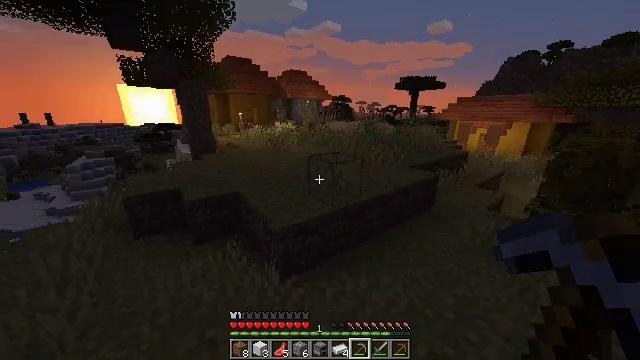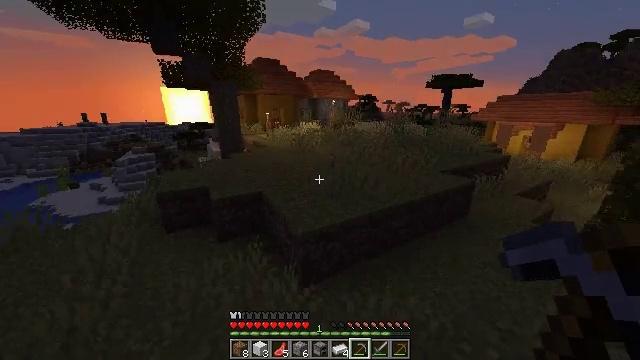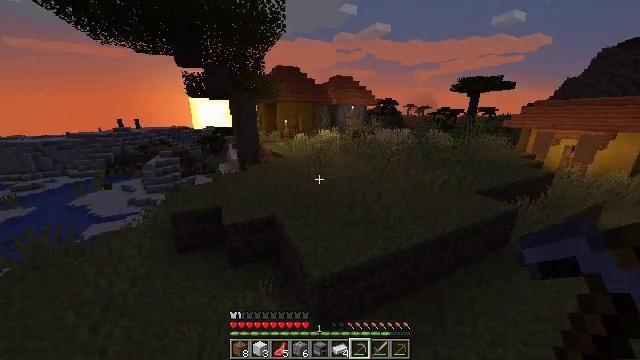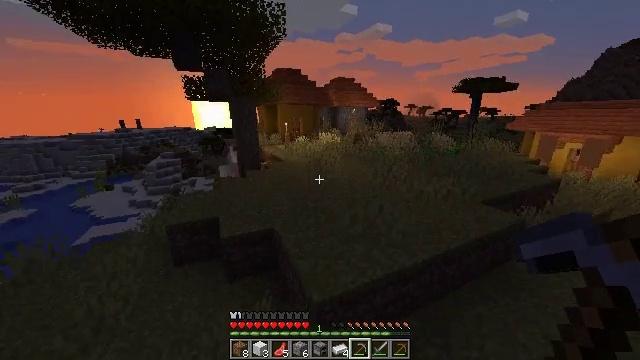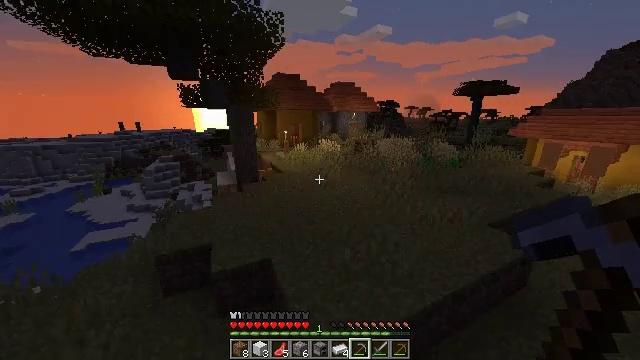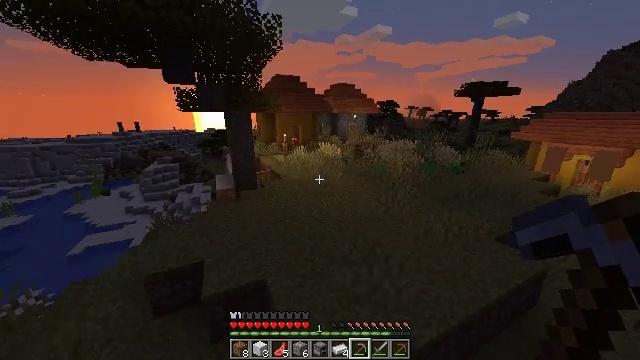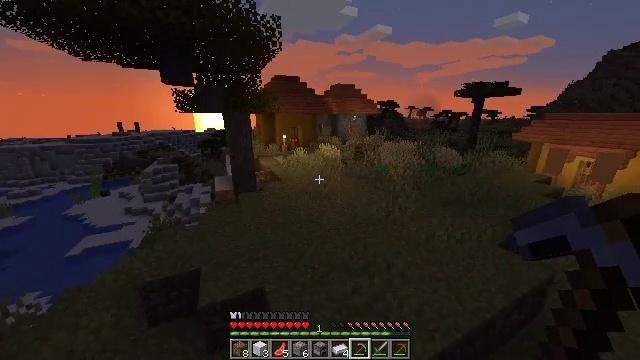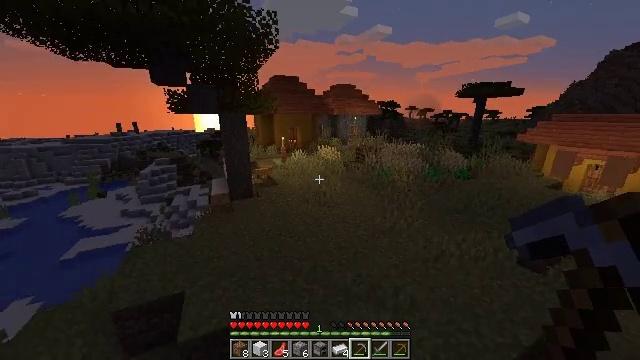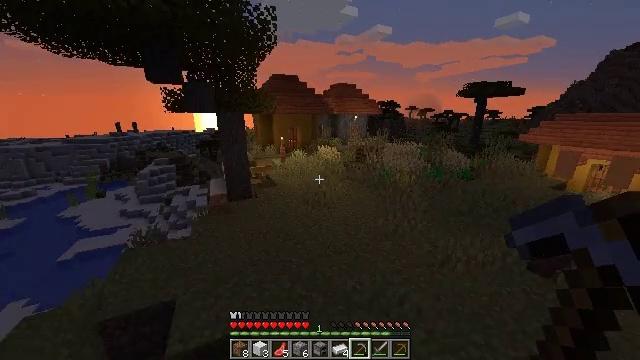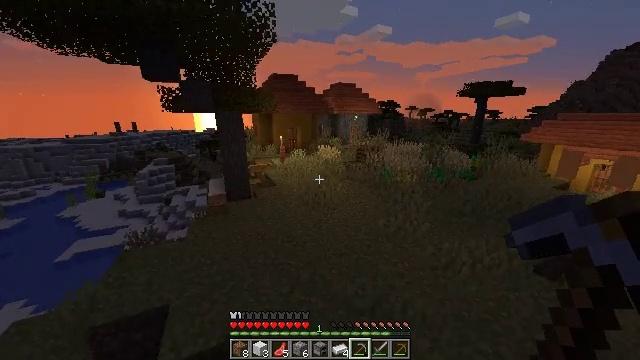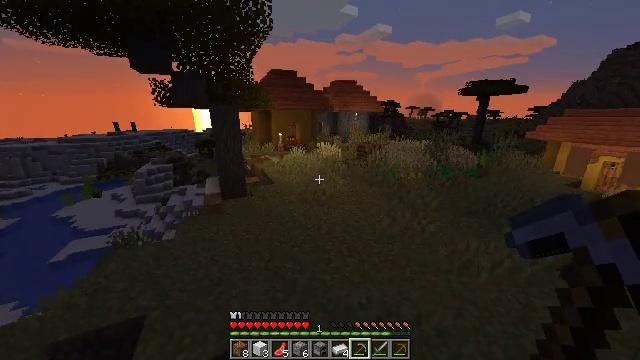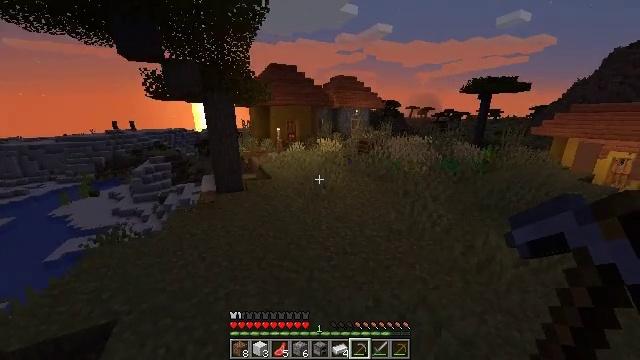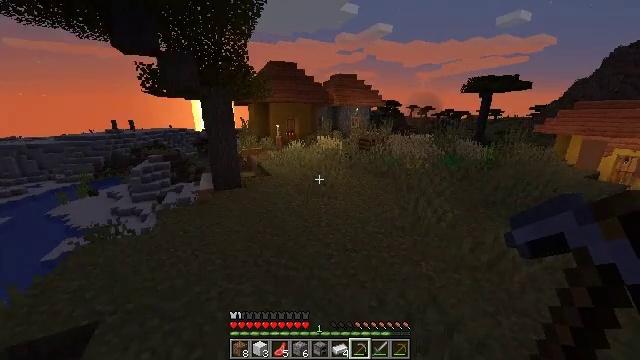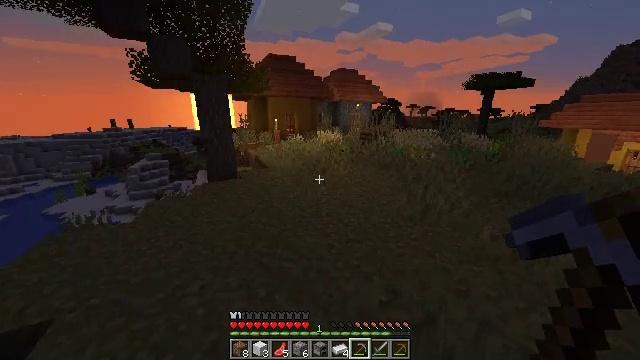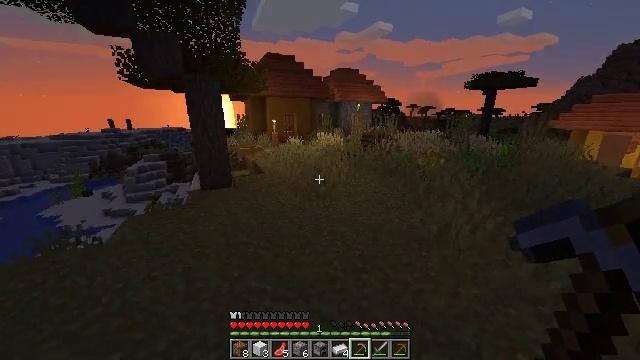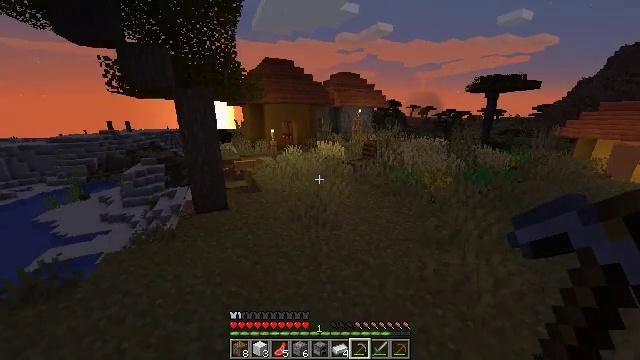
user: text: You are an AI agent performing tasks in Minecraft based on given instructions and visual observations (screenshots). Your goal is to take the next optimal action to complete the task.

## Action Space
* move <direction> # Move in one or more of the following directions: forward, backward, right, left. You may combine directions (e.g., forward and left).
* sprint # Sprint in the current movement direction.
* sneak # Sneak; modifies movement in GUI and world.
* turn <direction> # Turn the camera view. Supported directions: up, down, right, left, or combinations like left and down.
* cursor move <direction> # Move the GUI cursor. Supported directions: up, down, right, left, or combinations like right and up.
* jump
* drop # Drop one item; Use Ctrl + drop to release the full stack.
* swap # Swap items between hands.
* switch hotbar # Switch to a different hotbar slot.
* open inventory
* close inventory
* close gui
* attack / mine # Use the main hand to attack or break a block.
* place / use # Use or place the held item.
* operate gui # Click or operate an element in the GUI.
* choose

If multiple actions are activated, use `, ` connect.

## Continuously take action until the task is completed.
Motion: motion action
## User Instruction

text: Collect the orange bed by mining it.
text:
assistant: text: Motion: move forward, turn left
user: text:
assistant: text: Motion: move forward, turn left, jump
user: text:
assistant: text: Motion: move forward, jump
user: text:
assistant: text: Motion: move forward, jump
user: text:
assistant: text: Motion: move forward, jump
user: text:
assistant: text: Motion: move forward, jump
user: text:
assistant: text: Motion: move forward, jump
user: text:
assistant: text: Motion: move forward, jump
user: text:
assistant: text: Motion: move forward, jump
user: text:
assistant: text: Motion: move forward, jump
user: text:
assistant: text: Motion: move forward, jump
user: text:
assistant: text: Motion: move forward, jump
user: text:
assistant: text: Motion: move forward, jump
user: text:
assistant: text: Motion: move forward, jump
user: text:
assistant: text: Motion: move forward, jump
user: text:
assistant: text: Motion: move forward, jump
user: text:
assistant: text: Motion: move forward, jump
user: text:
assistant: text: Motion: move forward, jump
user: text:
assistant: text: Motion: move forward, jump
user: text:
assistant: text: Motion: move forward, turn right, jump
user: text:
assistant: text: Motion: move forward, turn right, jump
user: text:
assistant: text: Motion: move forward and move left, turn right, jump
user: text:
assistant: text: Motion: move forward and move left, turn right and down, jump
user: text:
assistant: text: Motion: move forward and move left, turn right
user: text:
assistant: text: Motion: move forward and move left, turn right
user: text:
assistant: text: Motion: move forward and move left, turn right
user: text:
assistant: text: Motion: move forward
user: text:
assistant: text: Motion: move forward
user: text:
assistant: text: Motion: move forward
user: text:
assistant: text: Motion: move forward